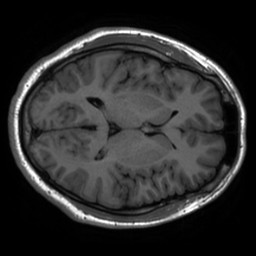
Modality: inplaneT1
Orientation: axial
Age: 18
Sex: male
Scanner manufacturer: ge
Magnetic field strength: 3 T
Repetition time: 2.499 s
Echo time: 0.02513 s